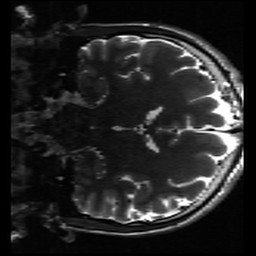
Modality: inplaneT2
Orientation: coronal